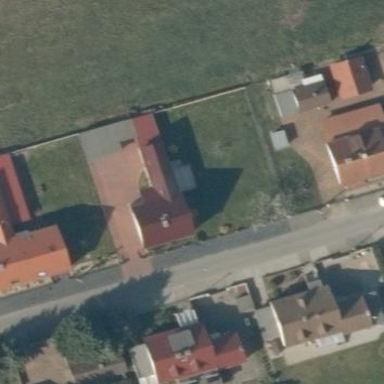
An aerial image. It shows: Simple and straightforward house.